Question: I am attempting to create a password requirements help box in ExtJS. It is not rendering the inline CSS styling for the unordered list. I am putting style="list-style-type: circle;"
Here is my code for the password box:
'''
{
xtype: 'panel',
html: '<br></span><div style="border:2px solid;padding:5px;width:329px">* Password must be a minimum of 8 characters in length. Passwords must contain a combination of characters from <b>three of the following four categories</b>:<br><br><ul style="list-style-type: circle;"><li>An uppercase character (A-Z)</li><li>An lowercase character (a-z)</li><li>A number from 0-9</li><li>One of the following special characters: ~!@#$%^&amp;*_-+='|&#92; (){}[]:;&quot;&lt;&gt;&#39;,.?&#47;</li></ul><div>'
}
'''
Here is what it is rendering (I want the circle bullet points in the password box):

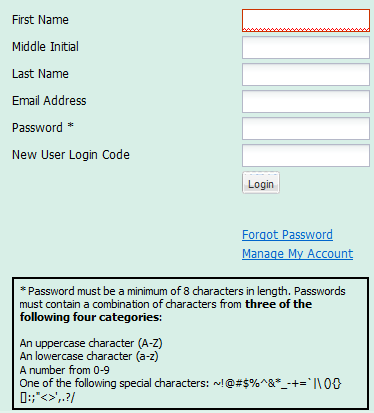
Answer: Don't use inline styles. Declare a new class, like this:
'''
.fred ul
{
list-style: circle outside none;
}
'''
Then for the panel do this:
'''
{
xtype: 'panel',
bodyCls: 'fred'
}
'''
That might work for you.